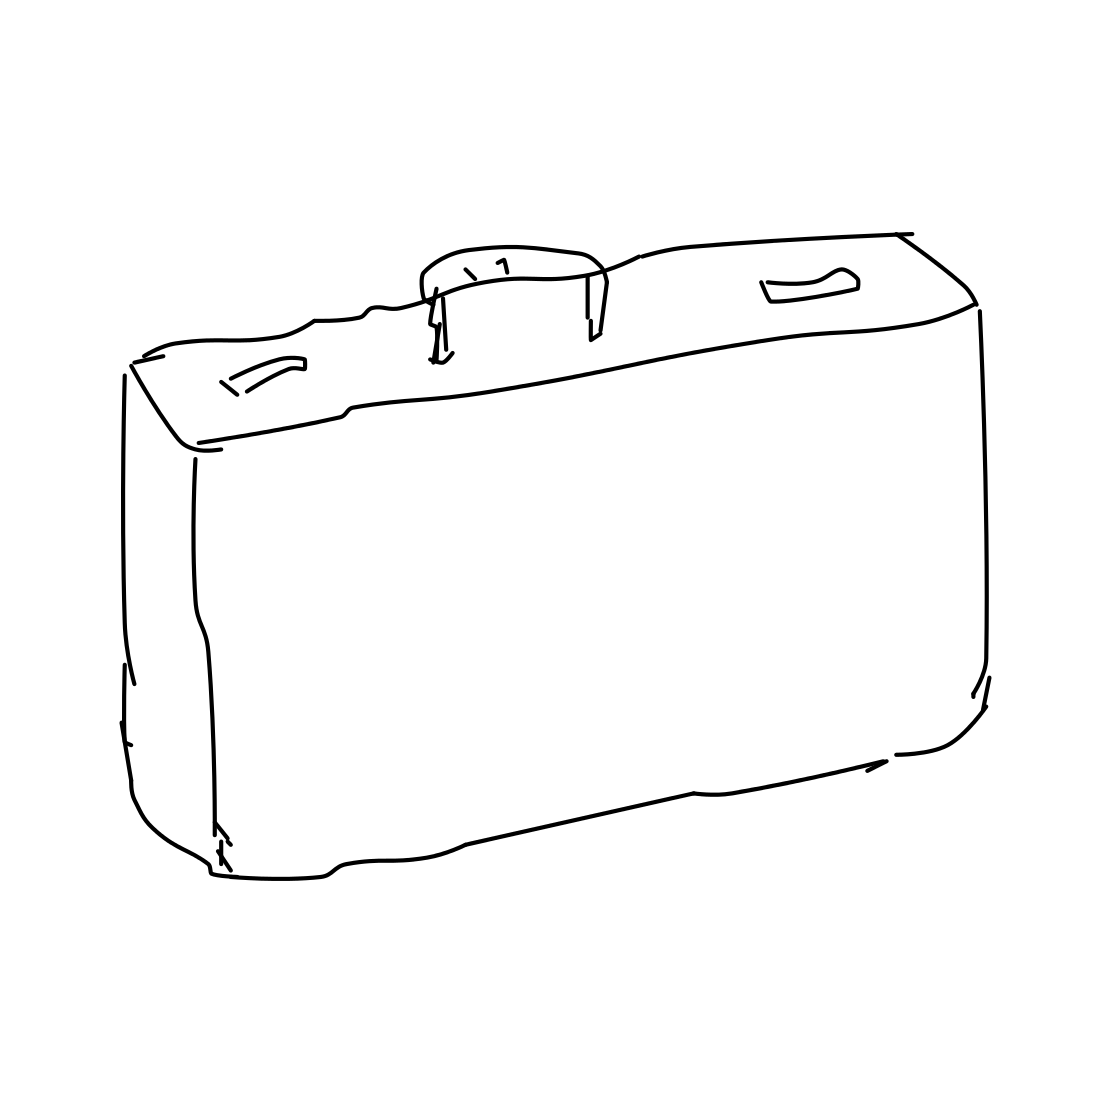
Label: suitcase